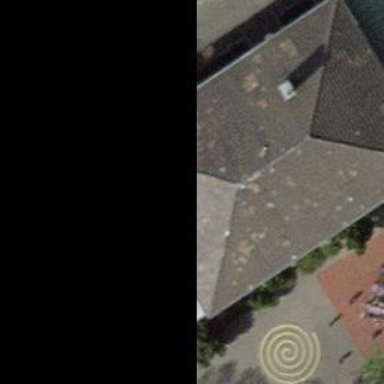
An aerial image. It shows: Kindergarten.